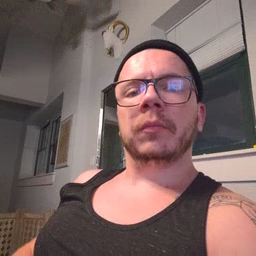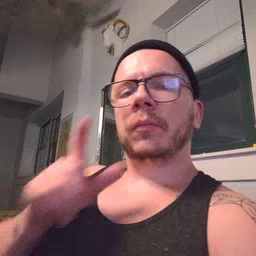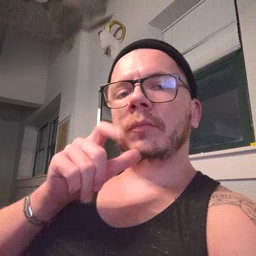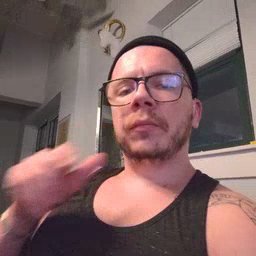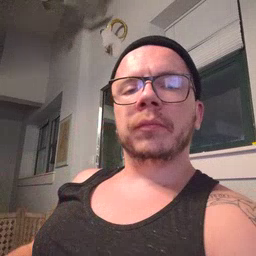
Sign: who